Field crop: maize
Growth stage: 1
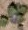
Species: chenopodium